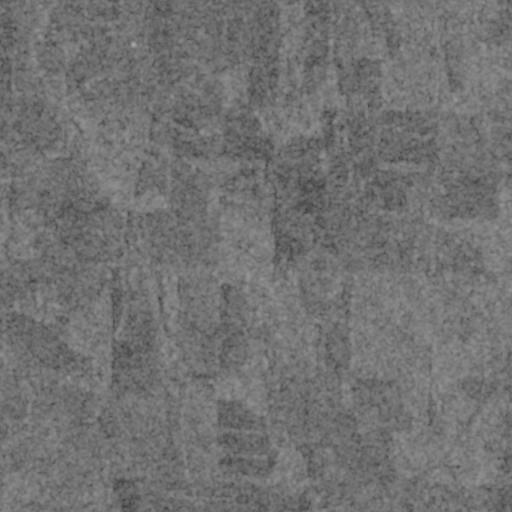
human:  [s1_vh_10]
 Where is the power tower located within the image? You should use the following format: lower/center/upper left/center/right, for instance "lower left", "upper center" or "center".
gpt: The power tower is located in the lower right of the image.
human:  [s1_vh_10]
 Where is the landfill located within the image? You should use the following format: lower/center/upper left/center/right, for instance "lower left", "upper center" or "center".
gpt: There is no landfill in the image.

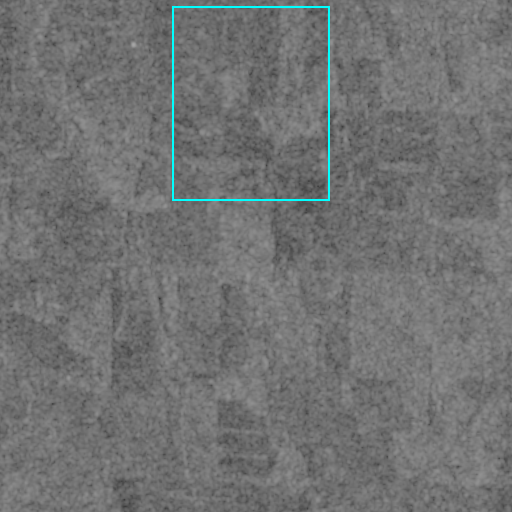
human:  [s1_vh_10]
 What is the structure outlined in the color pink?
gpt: There is no pink outline.
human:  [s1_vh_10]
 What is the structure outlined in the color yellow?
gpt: There is no structure outlined in yellow.